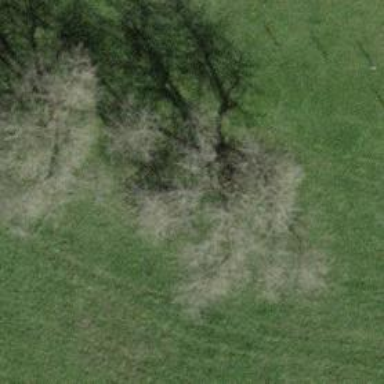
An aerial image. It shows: Single tag "natural: tree."